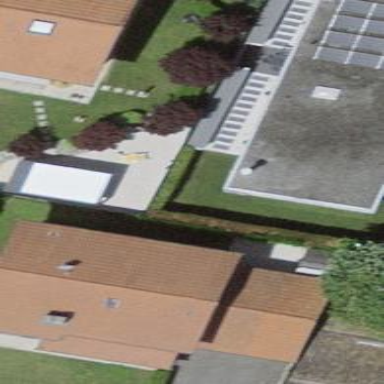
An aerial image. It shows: Building with hipped roof shape.